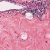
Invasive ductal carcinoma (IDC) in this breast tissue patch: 0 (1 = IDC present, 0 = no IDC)